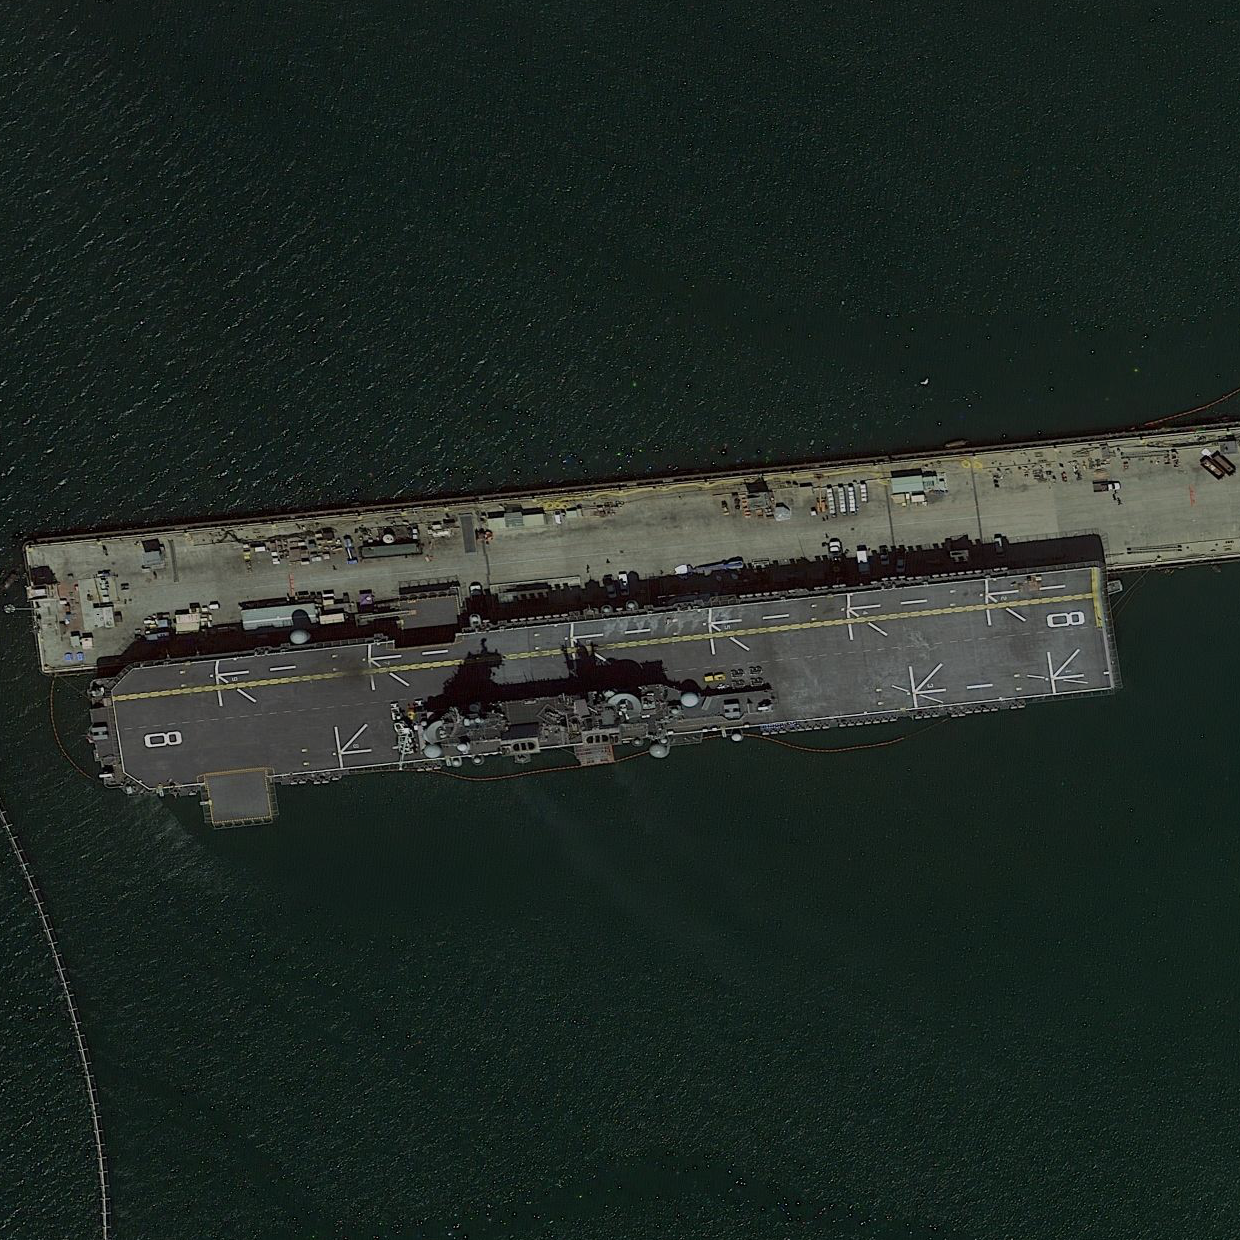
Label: assault